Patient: sex F, age 60
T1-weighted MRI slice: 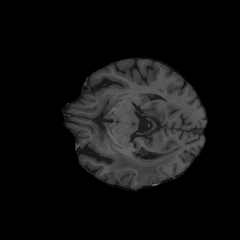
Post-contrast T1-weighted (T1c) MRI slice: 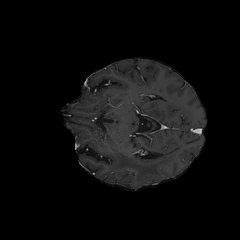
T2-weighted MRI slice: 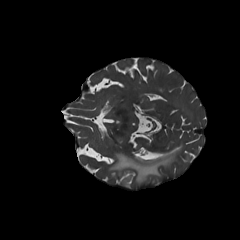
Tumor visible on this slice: yes
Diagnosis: Glioblastoma, IDH-wildtype
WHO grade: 4